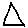
Label: triangle